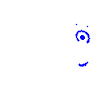
Particle: pion